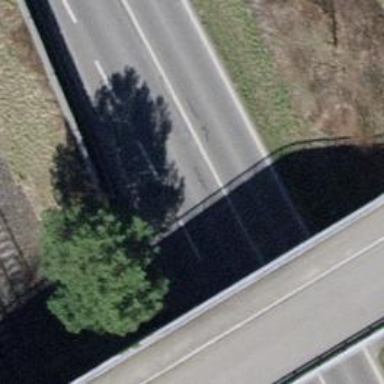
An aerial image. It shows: Secondary road with asphalt surface.